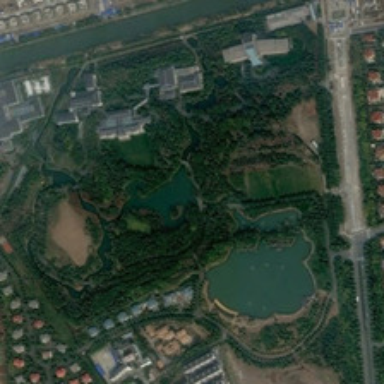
Some buildings are around a park with many green trees and a pond near a river .